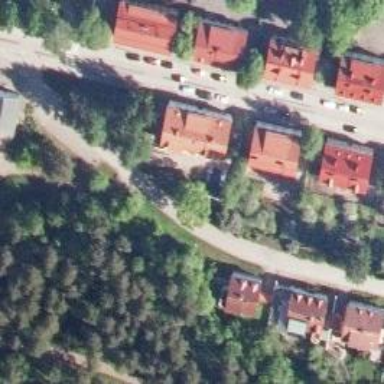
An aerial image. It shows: Alley classified as service road.